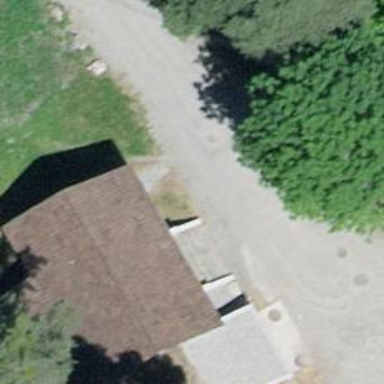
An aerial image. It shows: Path leading to bridge.